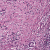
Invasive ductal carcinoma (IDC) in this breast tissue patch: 1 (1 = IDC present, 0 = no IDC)